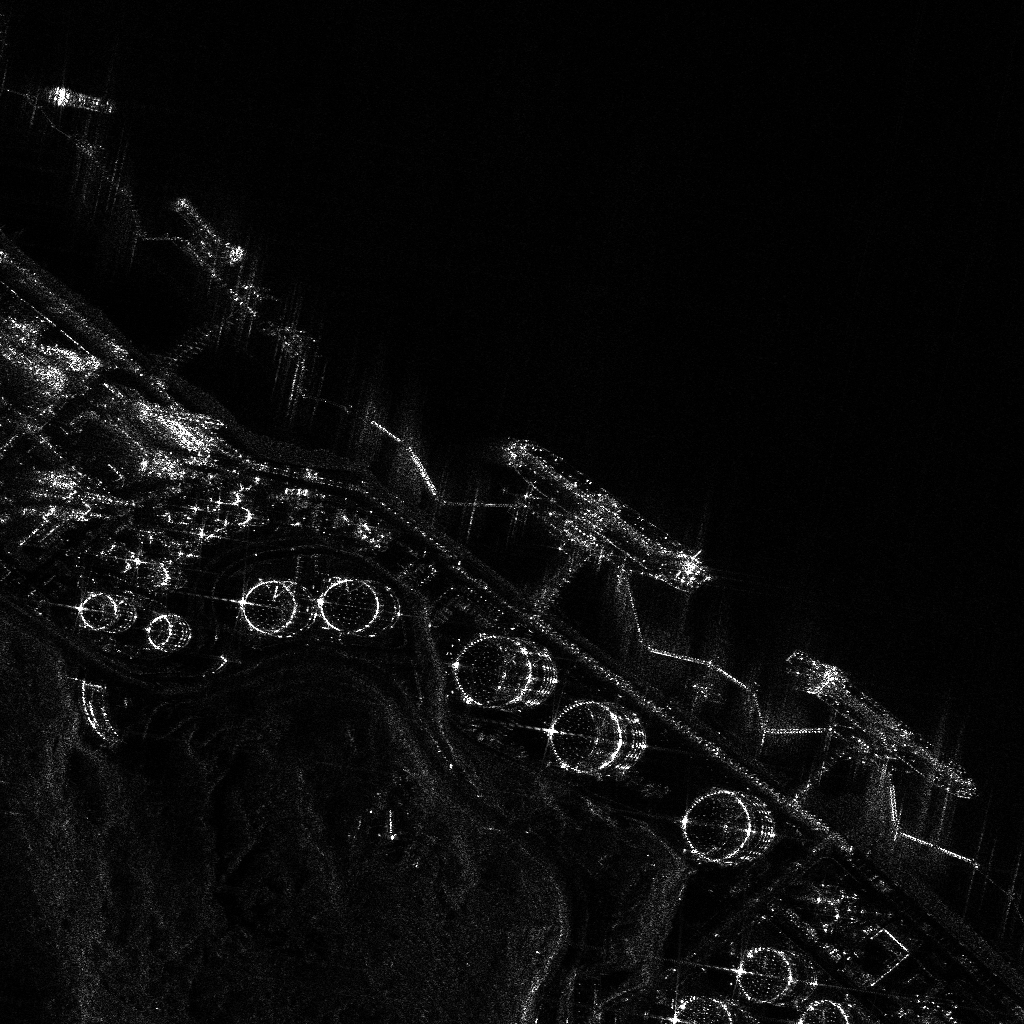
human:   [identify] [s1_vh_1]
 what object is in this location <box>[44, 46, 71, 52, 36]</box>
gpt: <ref>1 large ore-oil at the center</ref>

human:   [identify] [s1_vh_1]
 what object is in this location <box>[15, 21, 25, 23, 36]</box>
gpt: <ref>1 medium dredger at the top left</ref>

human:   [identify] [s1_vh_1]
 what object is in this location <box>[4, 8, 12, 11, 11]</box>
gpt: <ref>1 large container at the top left</ref>